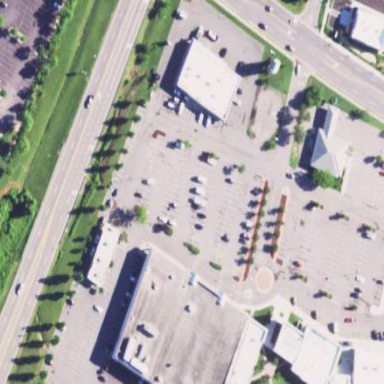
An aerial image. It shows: Retail building housing supermarket.